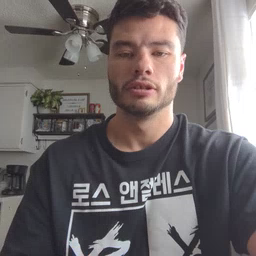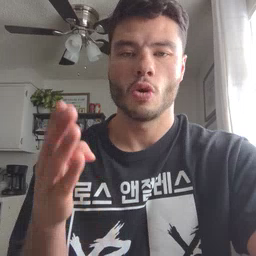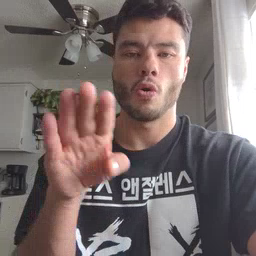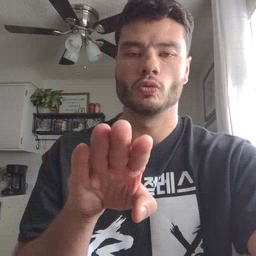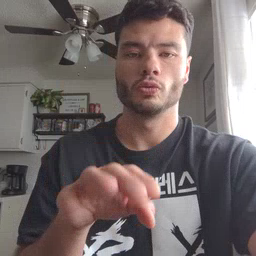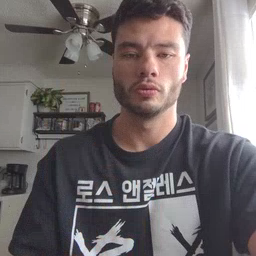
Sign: close